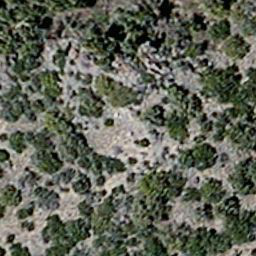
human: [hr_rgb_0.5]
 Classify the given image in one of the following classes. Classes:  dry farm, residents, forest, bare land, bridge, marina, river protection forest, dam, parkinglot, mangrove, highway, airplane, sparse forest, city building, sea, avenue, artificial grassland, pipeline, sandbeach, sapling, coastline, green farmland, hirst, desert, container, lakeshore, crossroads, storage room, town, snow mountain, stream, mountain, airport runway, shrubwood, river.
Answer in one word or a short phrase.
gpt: sparse forest